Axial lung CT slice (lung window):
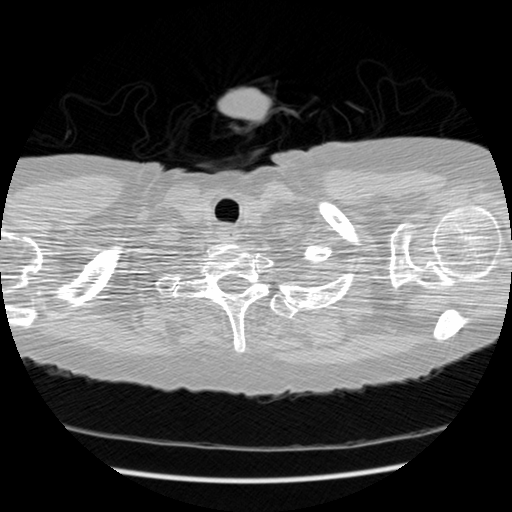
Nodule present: no